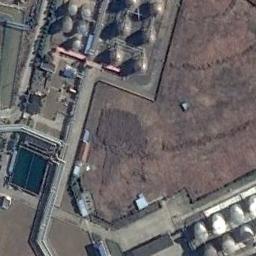
Label: storage tanks